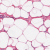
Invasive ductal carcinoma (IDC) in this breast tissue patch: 0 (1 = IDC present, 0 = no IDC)